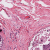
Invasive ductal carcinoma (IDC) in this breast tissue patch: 0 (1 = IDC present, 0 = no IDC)